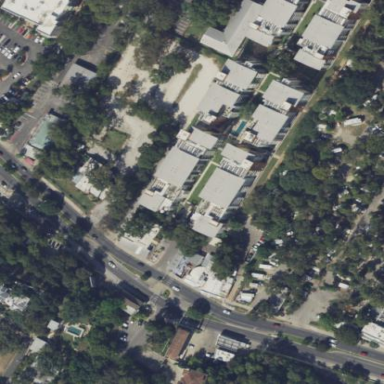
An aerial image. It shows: Condominium in residential area.